Question: I am trying to unit test a method that calculates a reward, based on odds that are defined in the same class as where the method lives, and a dice result, that is generated in another class, GameTurn.
'''
private final double[] ODDS = {0, 1.5, 1.5, 2, 2, 3, 3, 3, 2, 2, 1.5, 1.5};
public double getOutcome(int dieResult)
{
return bet * ODDS[dieResult-1];
}
'''
In the class GameTurn, I set the number of dice that should be used and in the Die class, I set the number of die sides.
What I want to get out of the test, is to check that the ODDS arrays length corresponds to
the number of dice * diesides.
My idea is that I test the getOutcome method, but in order for me to test it, I need to instantiate several other objects and therefore it strikes me:
1. Is it normal when unit testing, that in order to test a method, several objects needs to be instantiated and I practically need to run half the program?
2. Is it because of bad OOP design, that my unit tests require these objects?
An overview of the situation

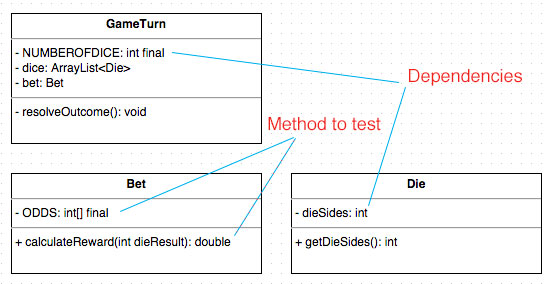
Answer: Those question are usually hard to answer but I will try to give some tump roles that will help you decide
1. Unit test should be esay to understand what you are testing - should test 1 case at a test
2. If your class need to have all your application and setting - you might have design issues.
3. The simplest ways to overcome that are :better design , Interfaces, Injection
4. If you depend on other 3rd party services - use mocking ,so you can control the response and test edge cases
5. Depending on your platform - you can use Mockito or build your own mocking
6. Something it's make sense that the test class inherit from you class - this way you can test non-public methods
For more details can check out this <URL>
Hope this help